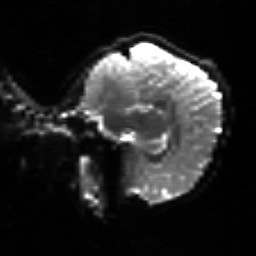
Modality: sbref
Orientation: sagittal
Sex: female
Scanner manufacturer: siemens
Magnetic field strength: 3 T
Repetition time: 5 s
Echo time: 0.071 s